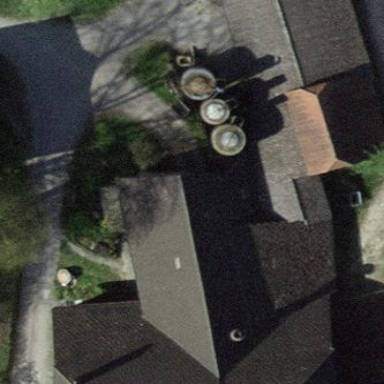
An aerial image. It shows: Farm building.